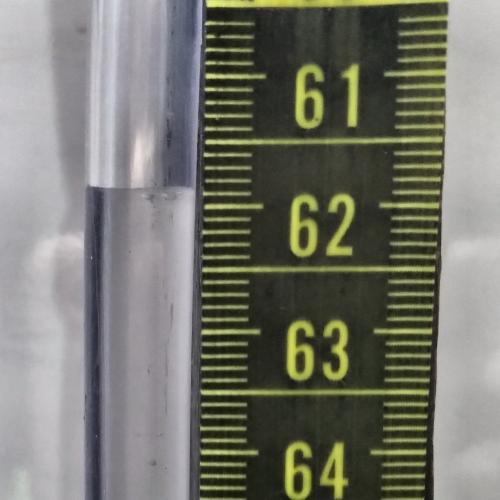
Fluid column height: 61.9 cm